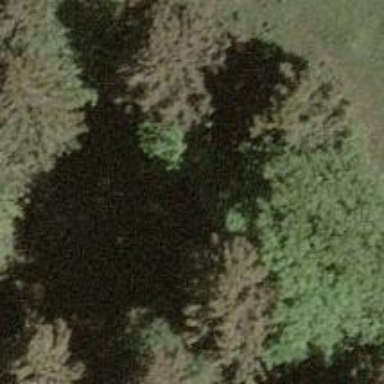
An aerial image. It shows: Beautiful tree in nature.